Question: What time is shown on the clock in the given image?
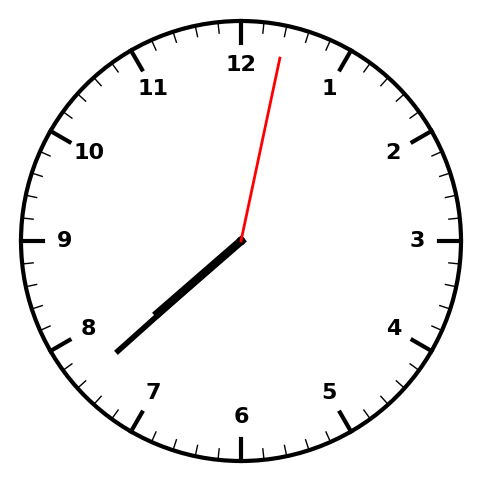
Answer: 07:38:02